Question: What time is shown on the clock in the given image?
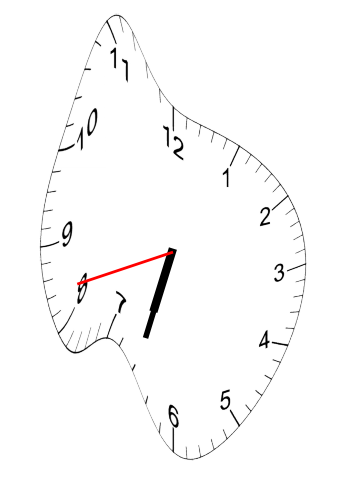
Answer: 06:32:42